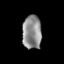
Tissue: prostate
Cell type: Others
Senescence score: 0.3276
Nuclear area (px): 630
Mean DAPI intensity: 141.025